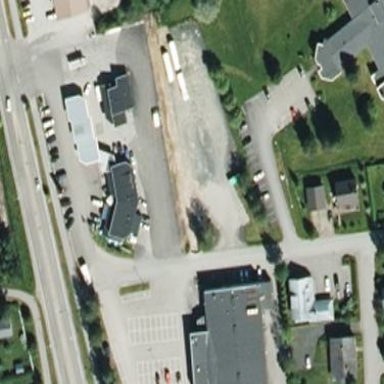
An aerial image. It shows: Parking area.